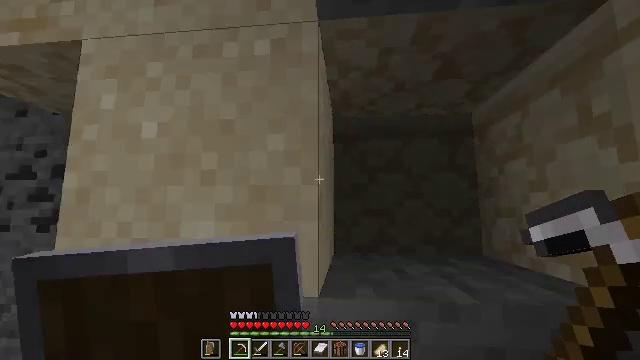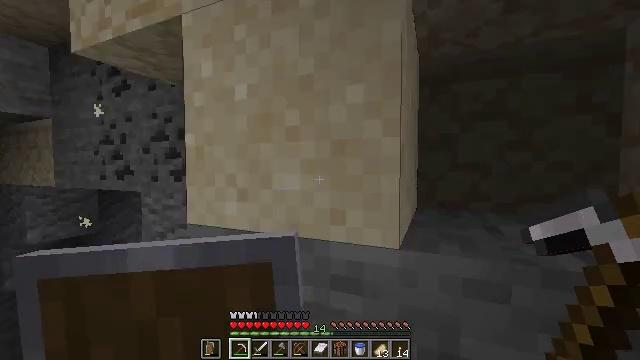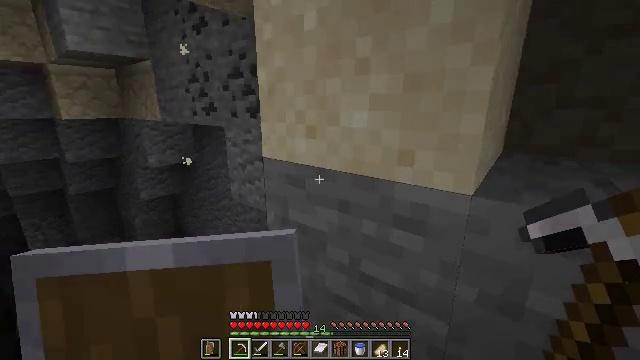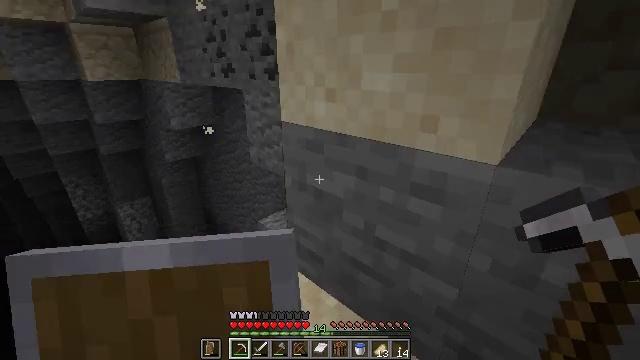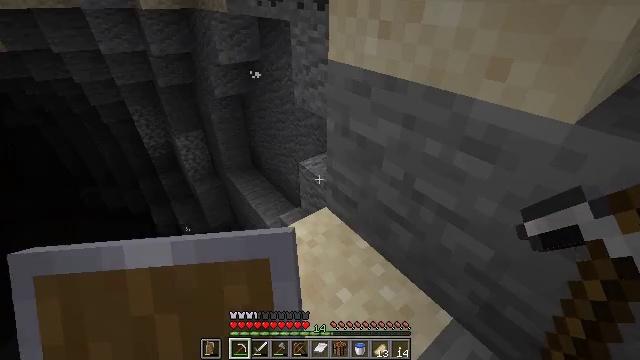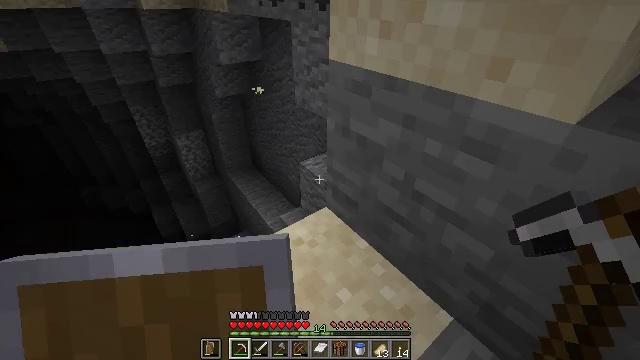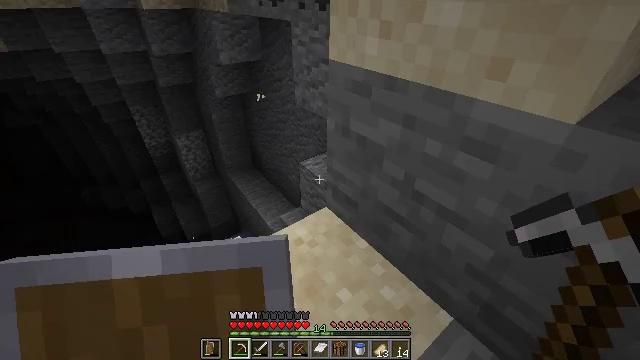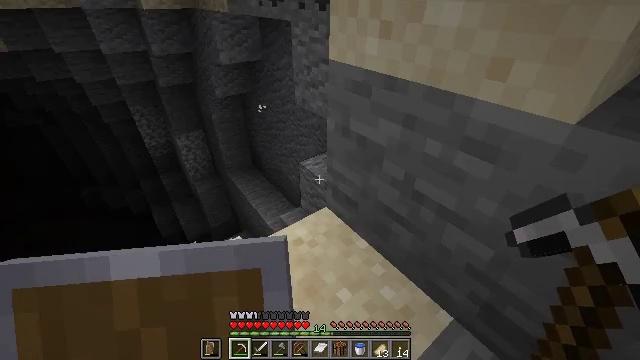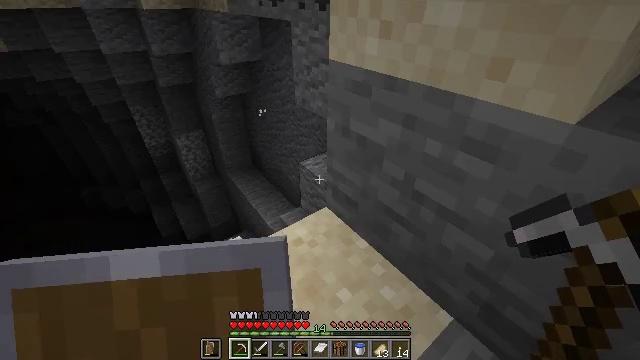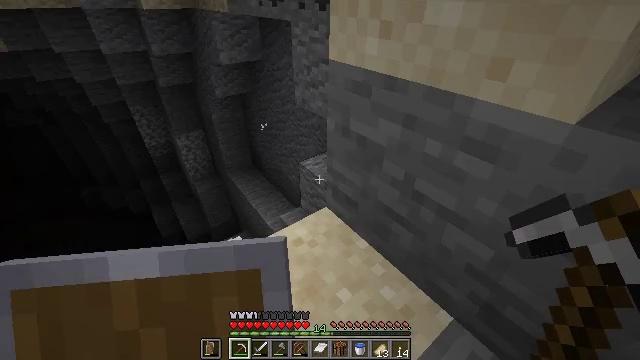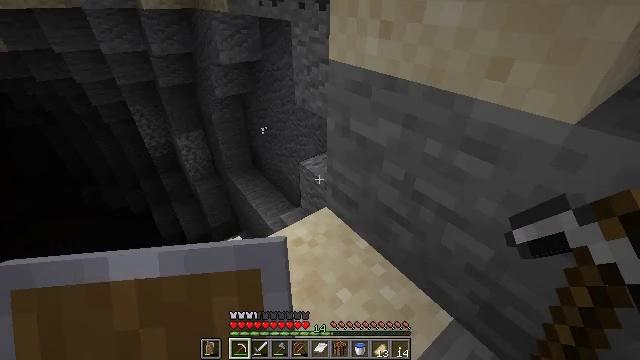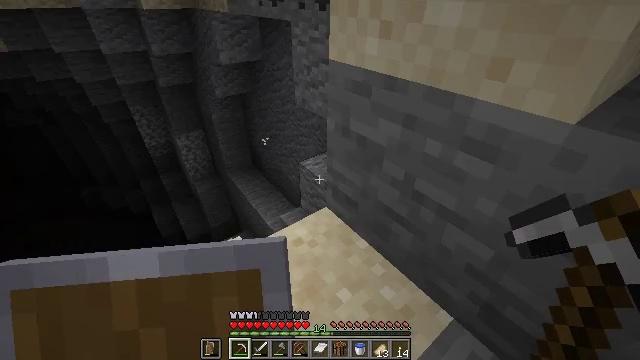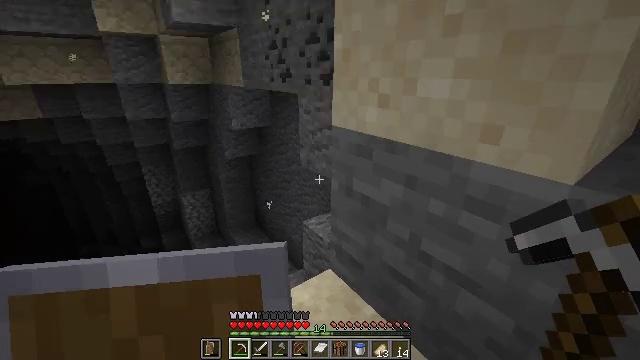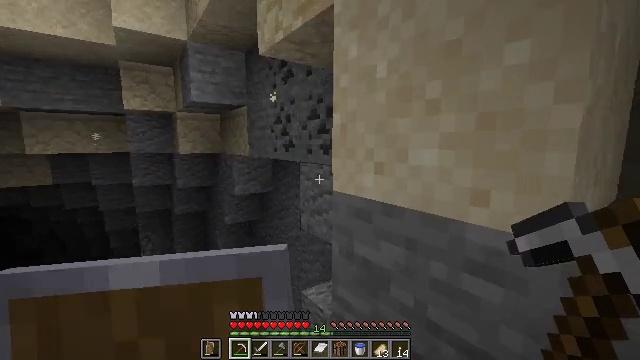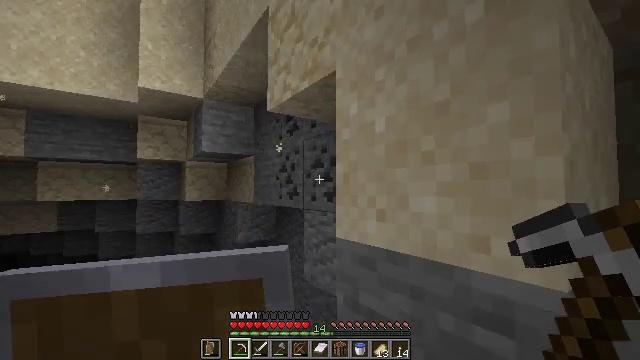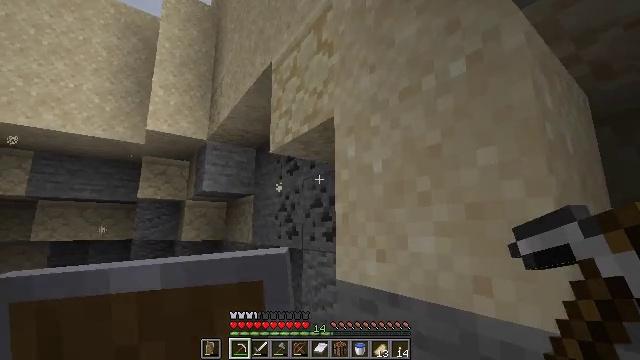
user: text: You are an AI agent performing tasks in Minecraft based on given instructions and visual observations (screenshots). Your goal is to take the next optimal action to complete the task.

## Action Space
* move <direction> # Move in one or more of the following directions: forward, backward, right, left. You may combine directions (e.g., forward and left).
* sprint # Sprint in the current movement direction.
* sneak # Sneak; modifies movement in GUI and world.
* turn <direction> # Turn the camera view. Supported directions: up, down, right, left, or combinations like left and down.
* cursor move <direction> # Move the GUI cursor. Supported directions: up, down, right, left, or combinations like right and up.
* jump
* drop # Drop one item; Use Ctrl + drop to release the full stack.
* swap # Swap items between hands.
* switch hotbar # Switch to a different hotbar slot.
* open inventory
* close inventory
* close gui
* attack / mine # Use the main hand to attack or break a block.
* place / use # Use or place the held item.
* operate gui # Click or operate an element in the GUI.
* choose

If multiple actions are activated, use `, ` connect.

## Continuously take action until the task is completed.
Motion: motion action
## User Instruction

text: Dig up some sand.
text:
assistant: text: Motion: sneak, turn left and down
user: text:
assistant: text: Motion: sneak, turn left and down
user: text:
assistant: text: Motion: sneak, turn left and down
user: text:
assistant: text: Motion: sneak, turn left and down
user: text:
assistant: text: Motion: sneak
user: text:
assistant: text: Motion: sneak
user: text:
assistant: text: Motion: sneak
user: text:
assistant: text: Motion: sneak
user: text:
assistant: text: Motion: sneak
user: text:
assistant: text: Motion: sneak
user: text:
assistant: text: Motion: sneak
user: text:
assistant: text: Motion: move back, sneak, turn up
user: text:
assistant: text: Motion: move back, sneak, turn up
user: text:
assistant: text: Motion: move back, sneak, turn up
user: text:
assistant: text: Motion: move back, sneak, turn up
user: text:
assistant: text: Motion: move back, sneak, turn right and up
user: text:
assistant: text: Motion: move back, sneak, turn up
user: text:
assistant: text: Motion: move back, sneak, turn right and up
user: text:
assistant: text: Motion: move back, sneak
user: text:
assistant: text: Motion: move back, sneak
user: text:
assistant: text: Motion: move back, sneak
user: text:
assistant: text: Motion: move back, sneak
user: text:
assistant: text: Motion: move back, sneak
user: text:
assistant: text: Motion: move back, sneak
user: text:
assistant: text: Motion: move back, sneak
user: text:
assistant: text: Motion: move back, sneak
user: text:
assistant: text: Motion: move back, sneak
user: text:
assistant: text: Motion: move back, sneak, turn down
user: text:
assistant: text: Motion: move back, sneak, turn right and down
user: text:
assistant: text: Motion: move back, sneak, turn right and down